Question:
How should I create this white badge on the top left corner with CSS only ? I created on approach but its honestly really bad I think. I created a white area (rectangle) which i transformed by 35degrees and tried to position it as good as possible at this corner. Aligning the text for the badge I did the same way, but its not really pretty and I have some problems as well as you can see in the image above. I am curious how you guys would do it ?
My try:
'''
<div class="item-img"><a href="images/packages/background01.jpg" rel="imagebox" title="SockMonkee"><img src="images/packages/background01.jpg" alt=""/><div class="overlay zoom"></div></a></div>
<div class="checkout-badge">
<div class="checkout-price"><span>EUR</span>30</div>
</div>
'''
'''
.checkout-badge {
height: 100px;
width: 200px;
text-align: center;
transform: rotate(-35deg) translateY(0);
background-color: #fff;
position: absolute;
top: -50px;
left: -50px;
font-size: 14px;
}
.checkout-price {
color: #2da0ce;
font-size: 40px;
font-weight: bold;
padding-top: 50px;
}
.checkout-price span {
font-size: 30px;
margin-right: 10px;
font-weight: normal;
margin-left: -60px;
}
'''
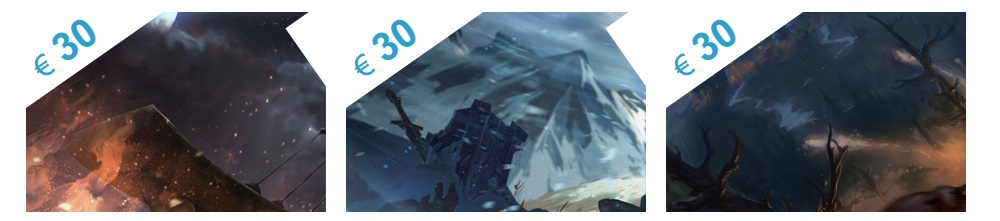
Answer: Personally, I wouldn't render the whole rectangle. I'd build a triangle with CSS and overlay it in the corner. This would mean you wouldn't have other elements covered by your badge. Here's a decent article about the various shapes you can make with CSS alone: <URL>
Here's a working plunker: <URL>
Here's the HTML. I also included the badge within the 'div' containing the image.
'''
<div class="item-img">
<a href="images/packages/background01.jpg">
<img src="images/packages/background01.jpg">
</a>
<div class="checkout-badge">
<div class="checkout-price"><span>EUR</span>30</div>
</div>
</div>
'''
Here's the CSS:
'''
.item-img {
position: relative;
border: 1px solid #009;
display: inline-block;
margin: 0;
padding: 0;
}
.checkout-badge {
width: 0;
height: 0;
border-top: 75px solid #fff;
border-right: 105px solid transparent;
position: absolute;
top: 0;
left: 0;
}
.checkout-price {
color: #2da0ce;
font-weight: bold;
position: absolute;
top: -55px;
left: 15px;
transform: rotate(-35deg);
}
'''
I'd play around with the numbers and style. You can adjust the border widths to make different types of triangles. Using the same width will produce an isosceles right triangle, but your transform would need to be '-45deg' to fit the angle. Also, changing which border sides (and position) will allow you to place the border in whichever corner of the image you want e.g. top + left = upper-left, top + right = upper-right, etc.